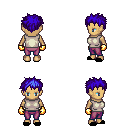
a pixel art fantasy rpg character, female body template, human, tanned skin, white sleeveless shirt, magenta pants, blue bedhead hairstyle, gold gloves, black slippers, four views (front, back, left, right), 2x2 character sprite sheet, small pixel art, hard edges, no anti-aliasing